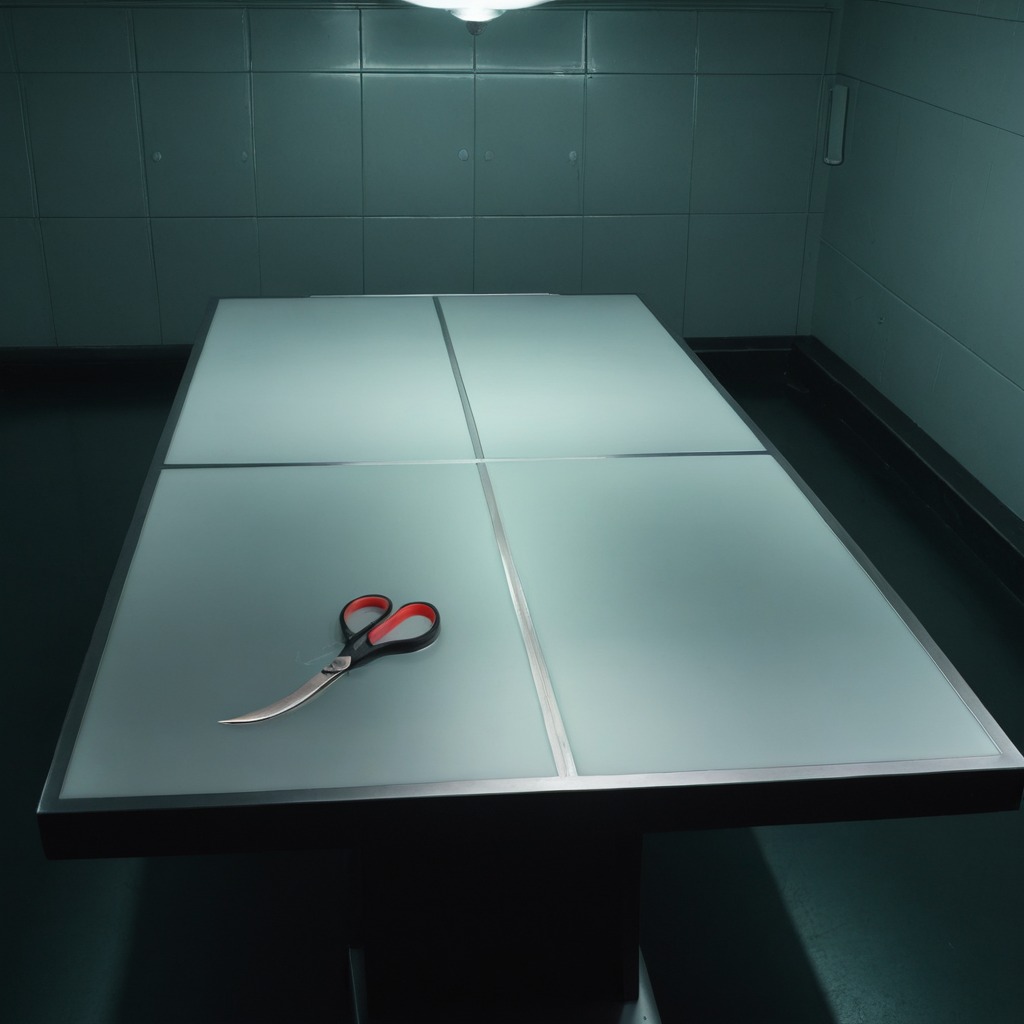
A scissor lying on a clean empty table in a railway signal maintenance room lit by harsh overhead fluorescents photorealistic surface textures crisp shadows high dynamic range